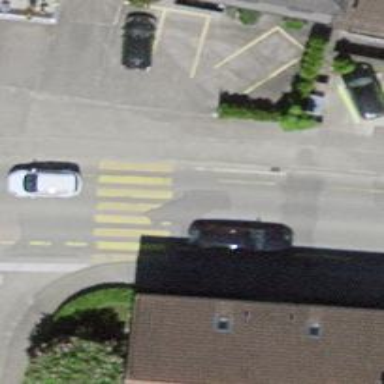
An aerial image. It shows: Zebra crossing on the road.